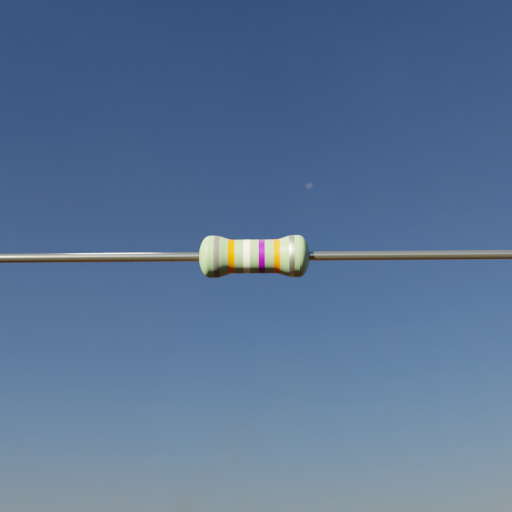
Resistor colour bands (in order): gray, orange, white, violet, orange, silver